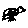
Label: bird